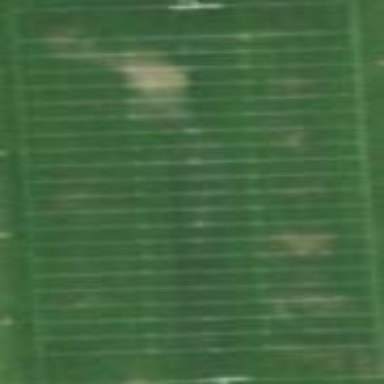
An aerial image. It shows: Pitch for American football.